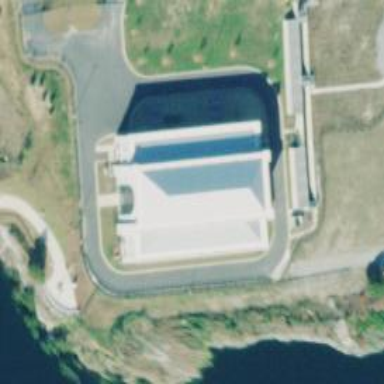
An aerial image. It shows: Industrial building that serves as pumping station.